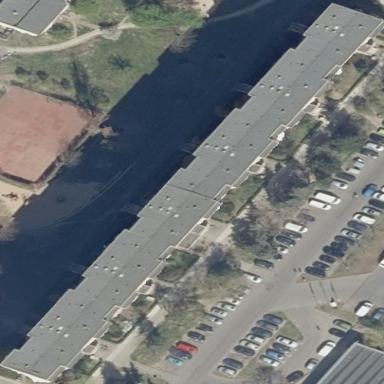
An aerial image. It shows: Apartment building with flat roof.